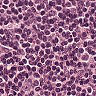
Metastatic tissue present: no